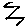
Label: zigzag